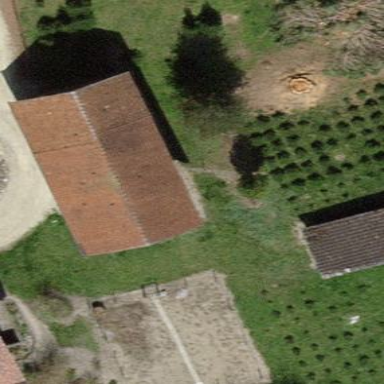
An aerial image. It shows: Rural barn.